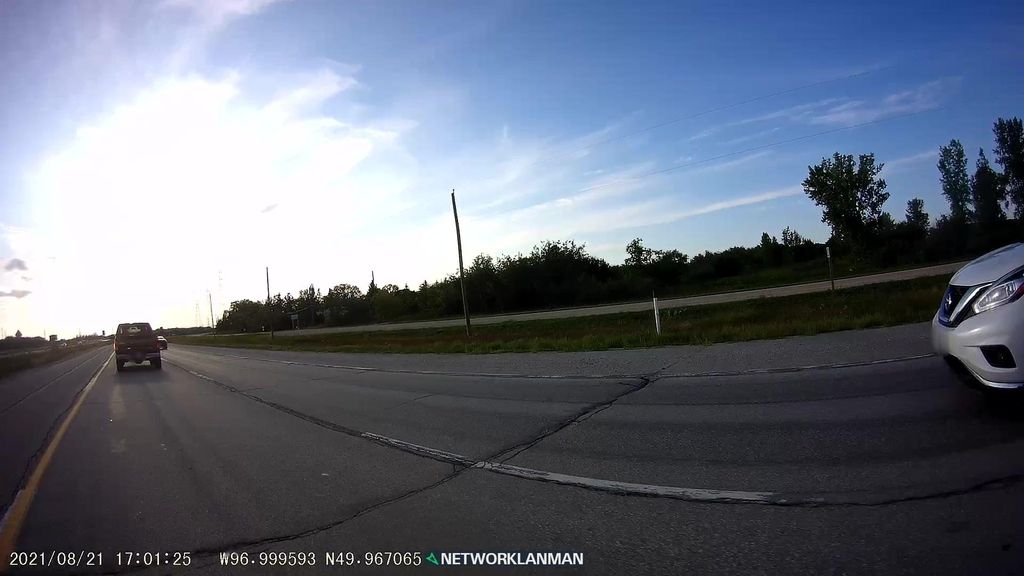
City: winnipeg